This time-frequency spectrogram was computed from a rotor test-rig vibration snapshot; brighter regions carry more energy. Determine the machine's mechanical condition. Answer with exactly one of: normal, misalignment, unbalance, looseness.
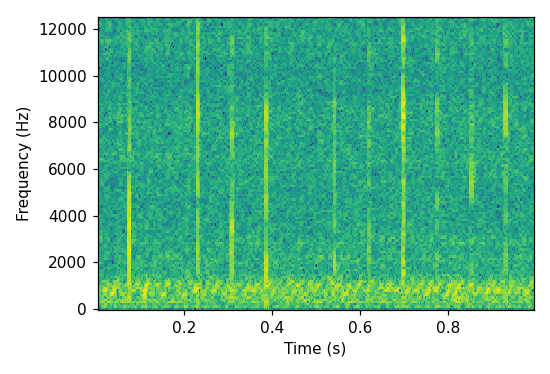
Answer: unbalance